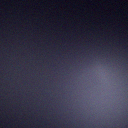
Screen state: off